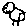
Label: bird